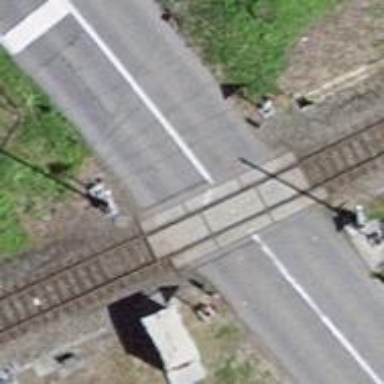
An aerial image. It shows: Full barrier level crossing along the railway.